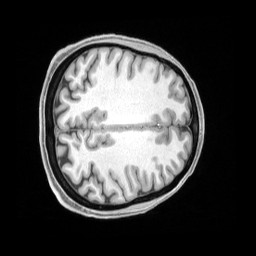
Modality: T1w
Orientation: axial
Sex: female
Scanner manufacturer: siemens
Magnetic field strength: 3 T
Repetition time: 2.4 s
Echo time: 0.00222 s